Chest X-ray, AP view. Patient: 18 years old, sex F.
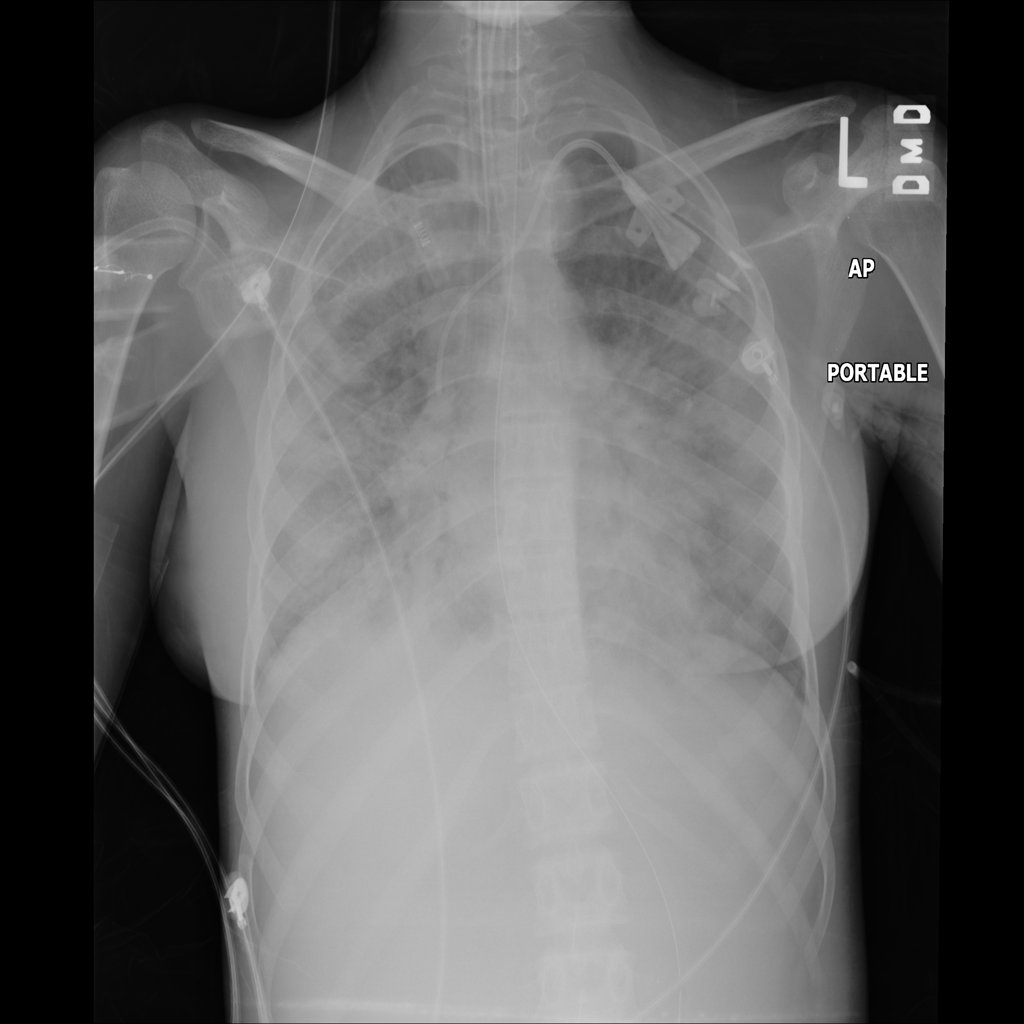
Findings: Edema